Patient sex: M
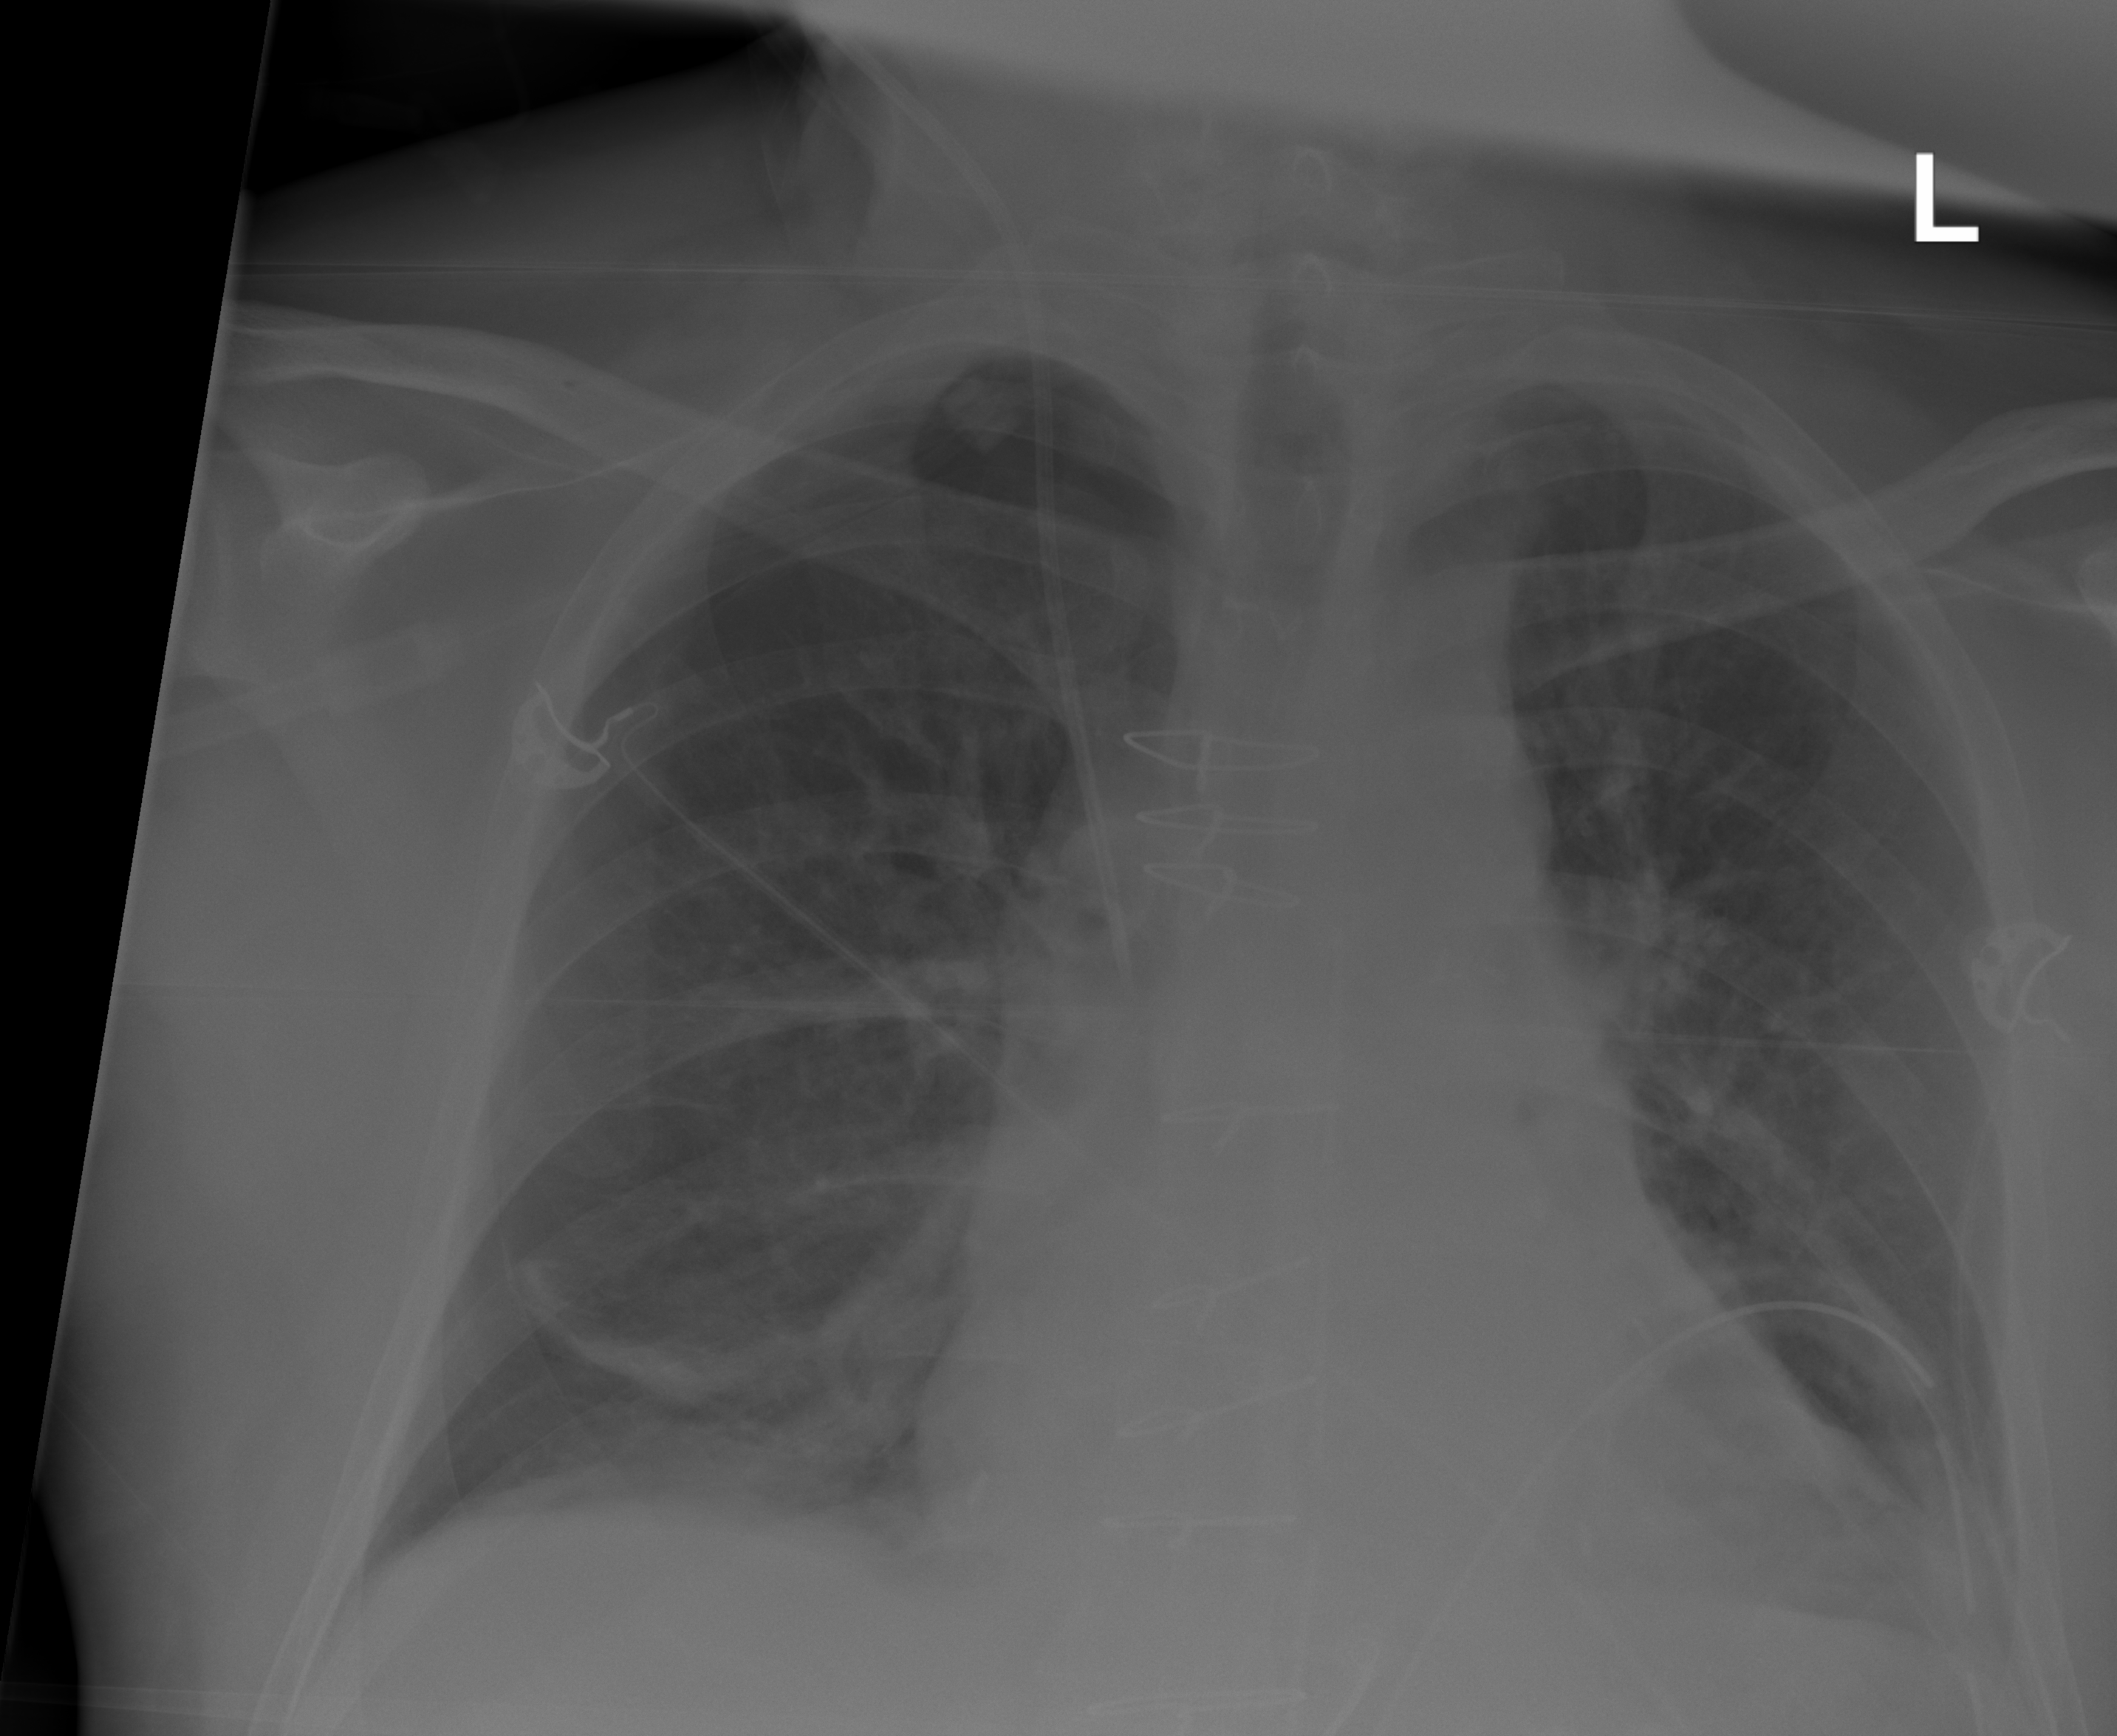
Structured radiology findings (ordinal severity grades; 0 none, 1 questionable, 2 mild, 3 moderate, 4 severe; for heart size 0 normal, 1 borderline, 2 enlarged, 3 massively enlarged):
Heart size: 0
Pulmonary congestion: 0
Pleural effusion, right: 0
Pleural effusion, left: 0
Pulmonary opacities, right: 0
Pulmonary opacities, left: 0
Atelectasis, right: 2
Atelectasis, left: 1